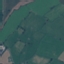
Land use / land cover class: Pasture